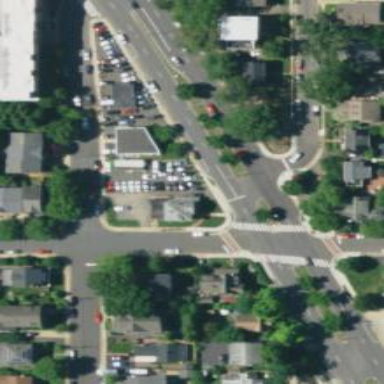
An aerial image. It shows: Pedestrian crossing with zebra markings on footway.